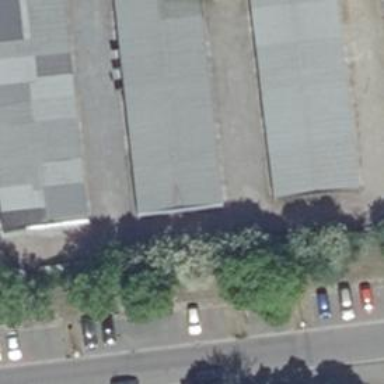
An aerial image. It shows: Garage building.